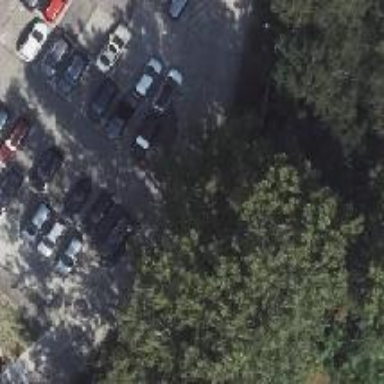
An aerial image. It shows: Parking aisle with concrete surface.